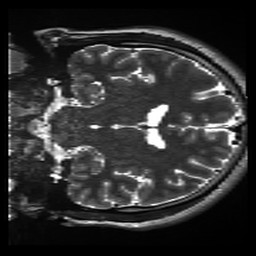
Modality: inplaneT2
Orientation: coronal
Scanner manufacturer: siemens
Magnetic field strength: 3 T
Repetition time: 11 s
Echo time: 0.059 s